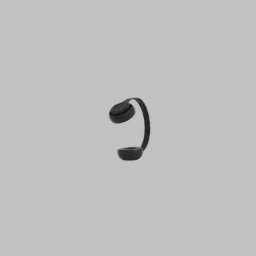
Label: electronics